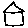
Label: house